Question: I have a relatively vanilla Rails application with the <URL> gem providing awesomeness.
Problem is with my buttons. I'm getting blue text and underlined text on hover and not sure why or how to get rid of it. I'm wondering if it's because these are link tags and not submit tags?!? Regardless, how to make them appear as true buttons?

I've removed everything from my stylesheets except '@import "bootstrap";'
They <URL>.
Any ideas? Here's the view code but it buttons appear the same way in other views...grouped and on their own.
'''
%table.table.table-hover
%thead
%tr
%th Title
%th Filename
%th
%tbody
- @reports.each do |report|
%tr
%td= report.title
%td= report.filename
%td
.btn-group
%button.btn= link_to 'Show', report
%button.btn= link_to 'Edit', edit_report_path(report)
%button.btn= link_to 'Destroy', report, method: :delete, data: { confirm: 'Are you sure?' }
'''
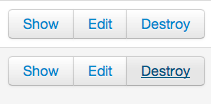
Answer: Buttons with the class btn in bootstrap do not use 'text-decoration: underline'. This might be an issue if you aren't including the reset.css thats included in bootstrap which is now really a browser normalize then a reset. But I believe the un-styling of basic anchor tags is being done there.